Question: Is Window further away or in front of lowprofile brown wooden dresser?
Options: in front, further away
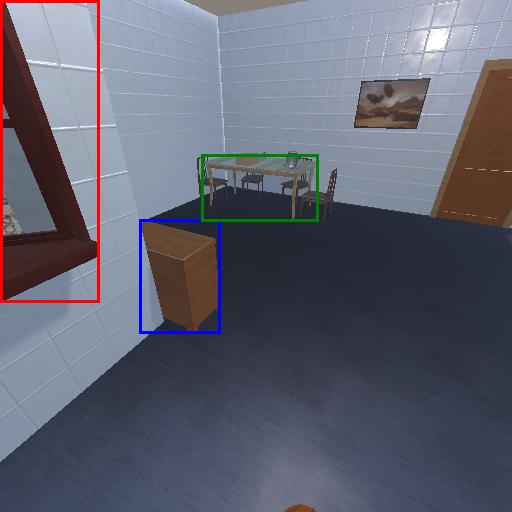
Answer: in front